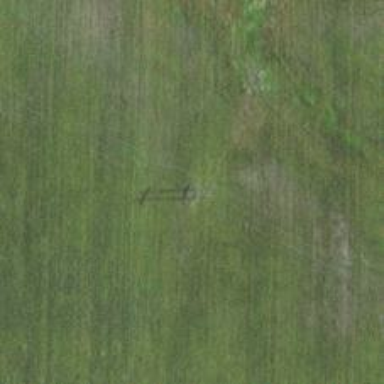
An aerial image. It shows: H-frame power tower with distinctive design.